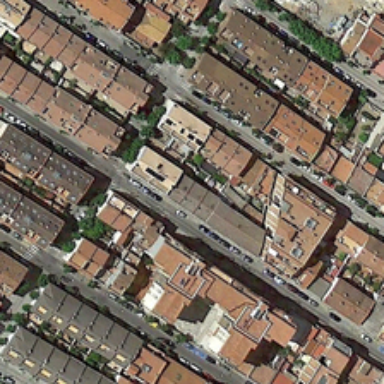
Red roof houses are built along the parallel streets side by side  decorated with trees and automobiles .